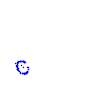
Particle: proton